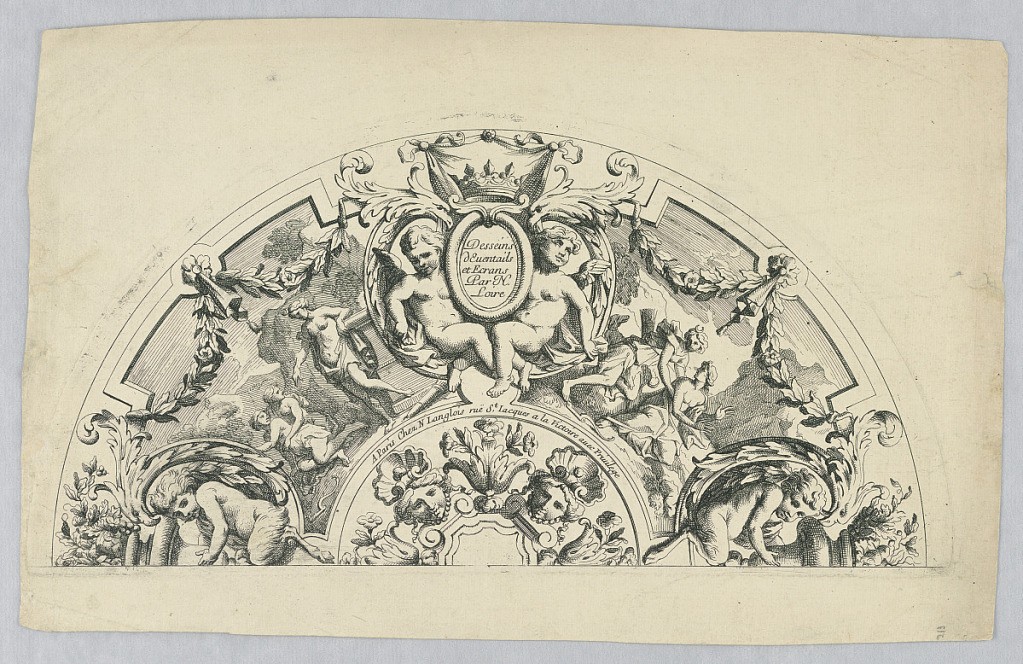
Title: Design for a Fan, No. 1 from "Dessins d'Eventails et Ecrans"
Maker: Nicolas Pierre Loir, French, 1624 - 1679
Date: ca. 1675
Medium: Etching with engraving on paper
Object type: Print
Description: Semicircular plate.